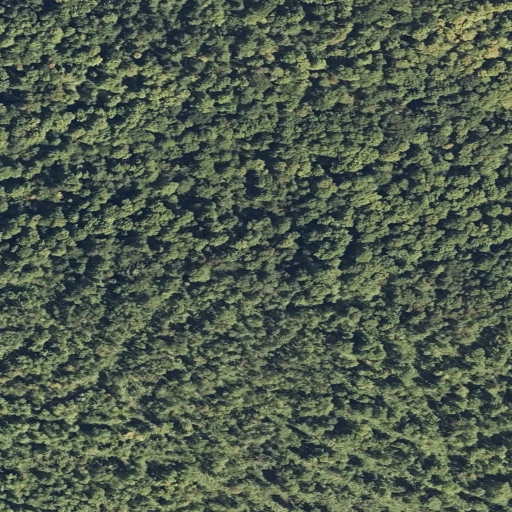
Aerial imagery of ridge(s) in Maine named B Ridge containing deciduous forest, mixed forest, open development, grassland, and woody wetlands